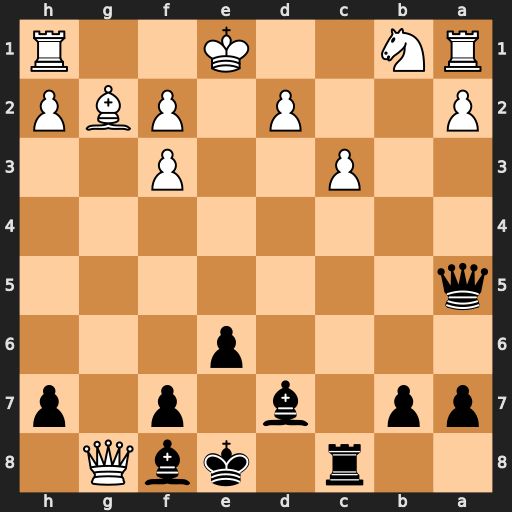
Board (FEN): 2r1kbQ1/pp1b1p1p/4p3/q7/8/2P2P2/P2P1PBP/RN2K2R
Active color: b
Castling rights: KQ
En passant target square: -
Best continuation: Qe5+ Kd1 Ba4+ Kc1 Qf5